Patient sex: F
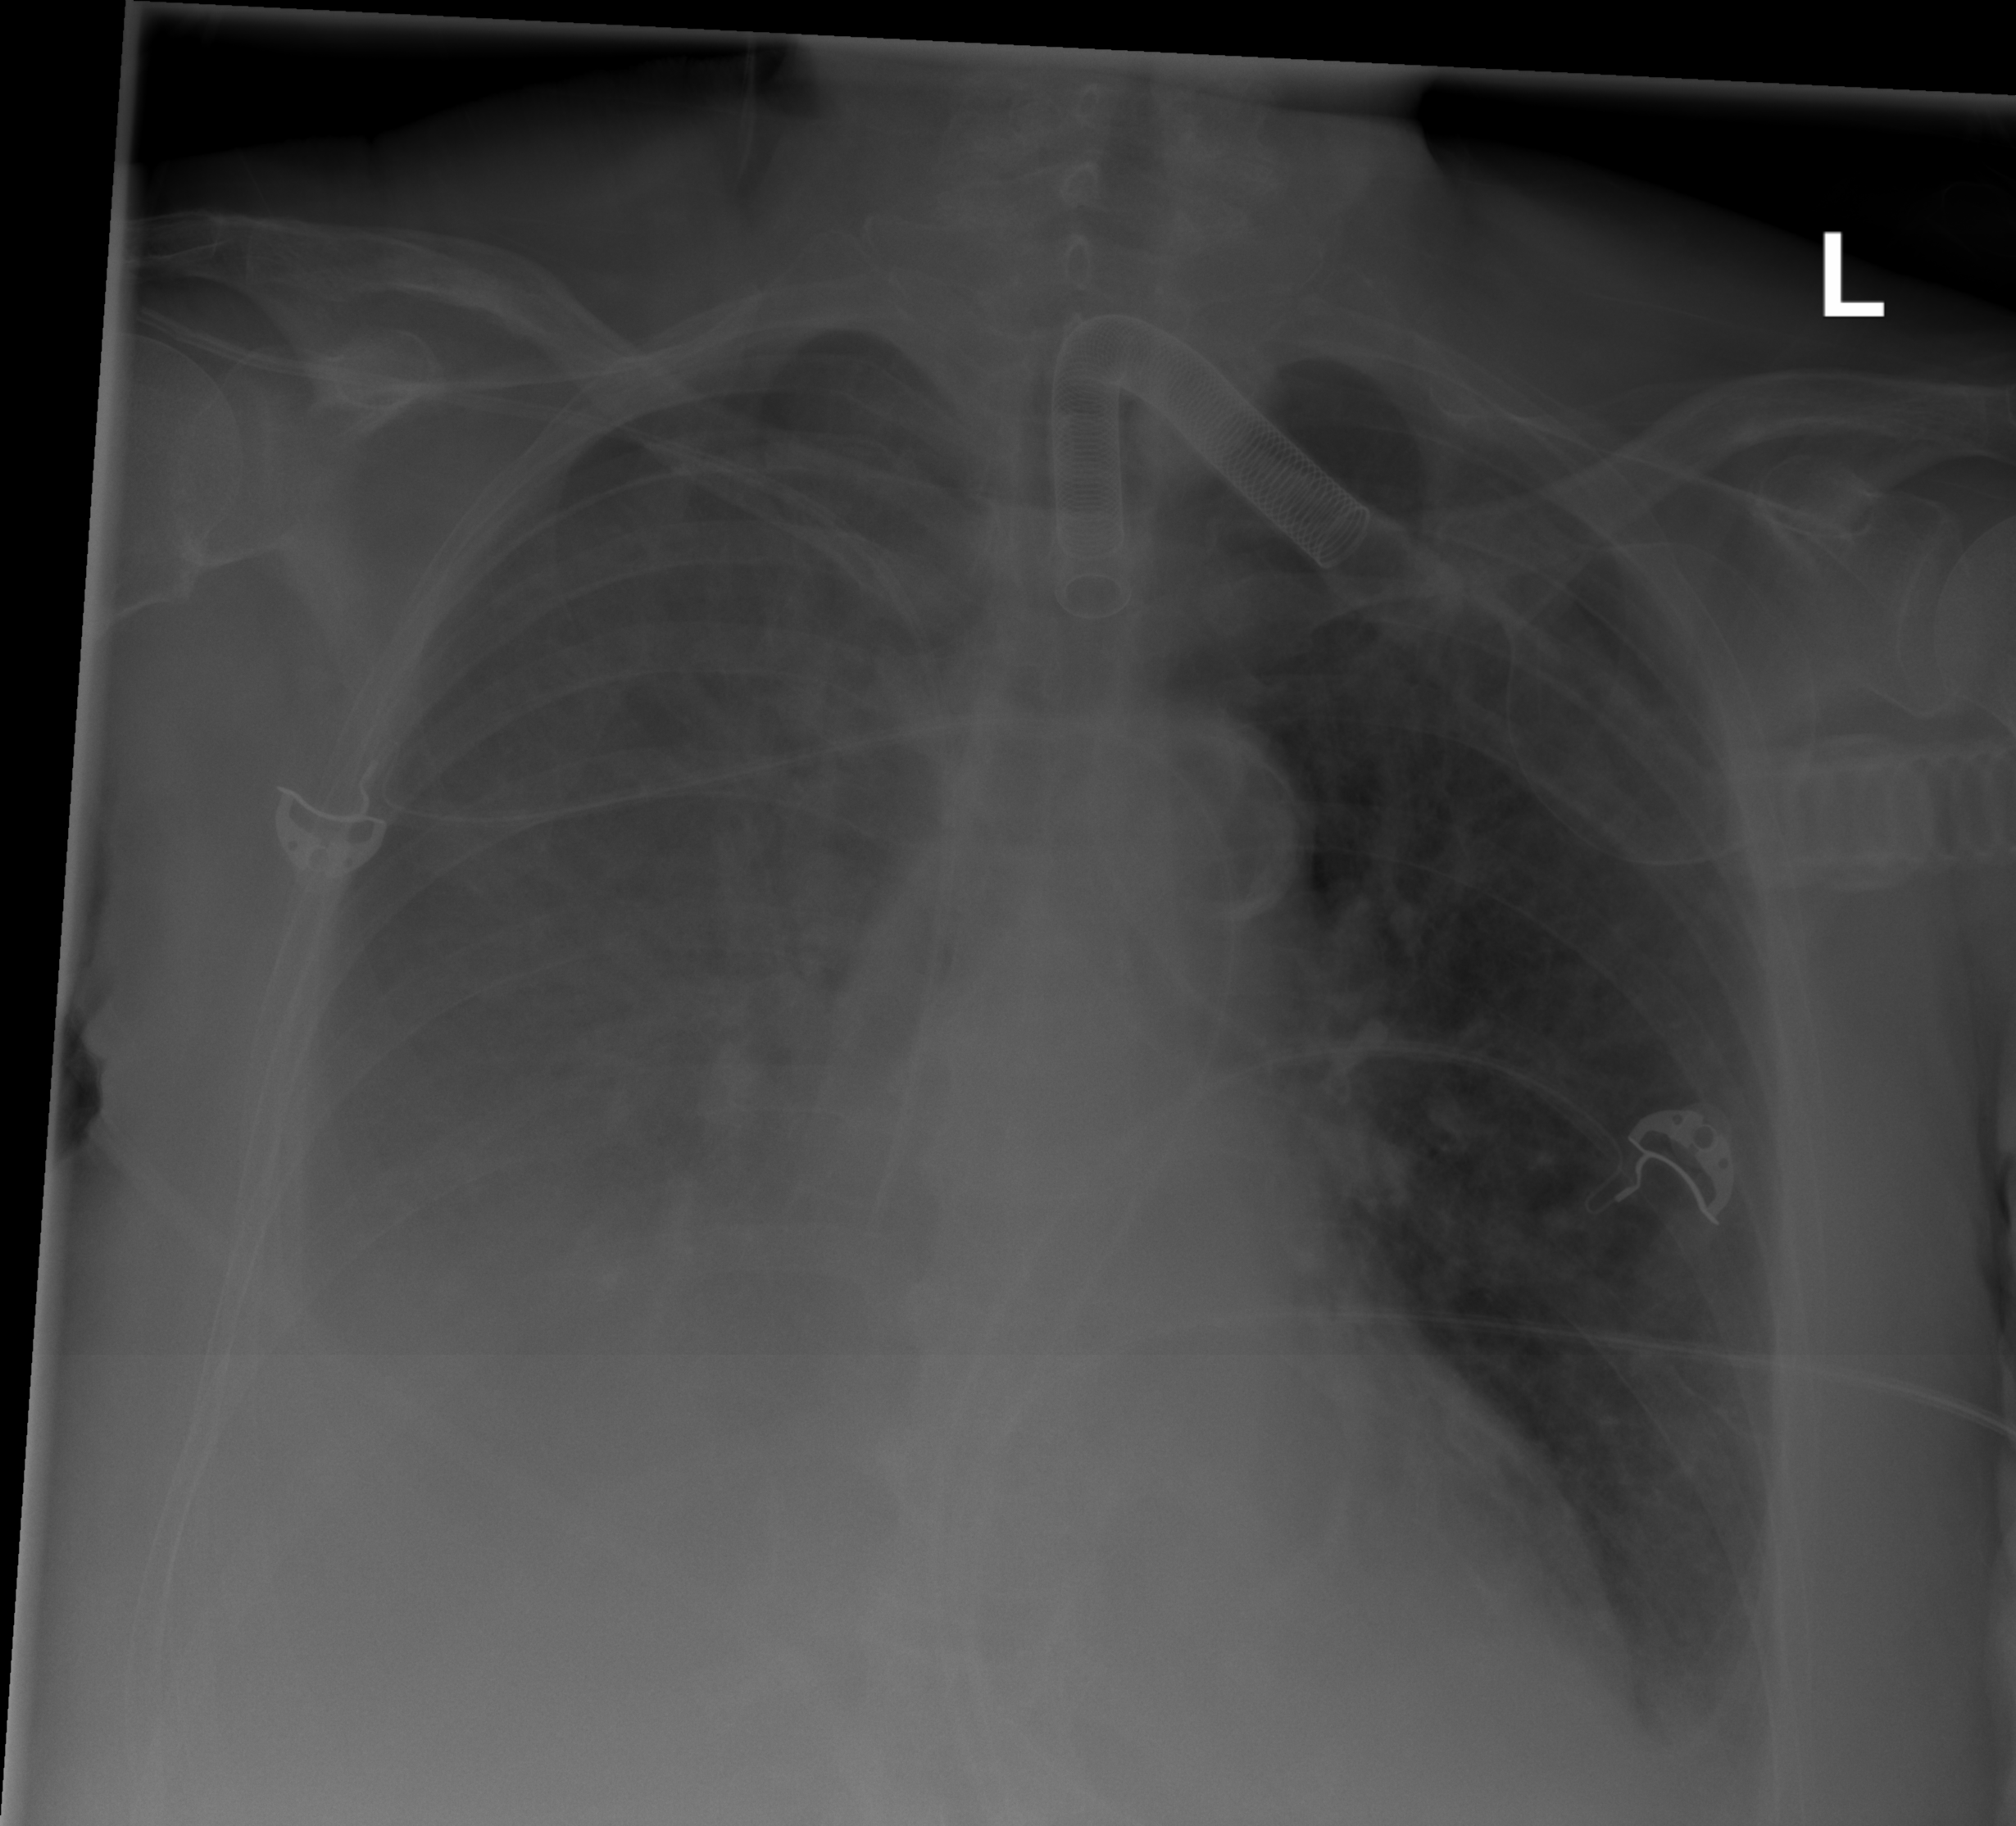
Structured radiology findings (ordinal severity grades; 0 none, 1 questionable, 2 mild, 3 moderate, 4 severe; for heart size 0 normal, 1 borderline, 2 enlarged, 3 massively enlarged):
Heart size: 0
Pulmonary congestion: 0
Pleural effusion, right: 4
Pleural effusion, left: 2
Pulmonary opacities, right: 0
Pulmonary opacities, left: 0
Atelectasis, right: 3
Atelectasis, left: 0